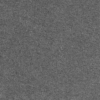
Label: dusty